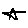
Label: star